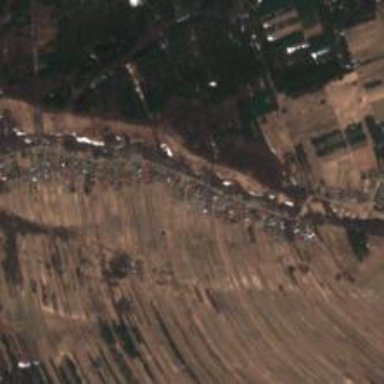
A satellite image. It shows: Village.